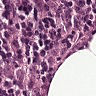
Metastatic tissue present: yes